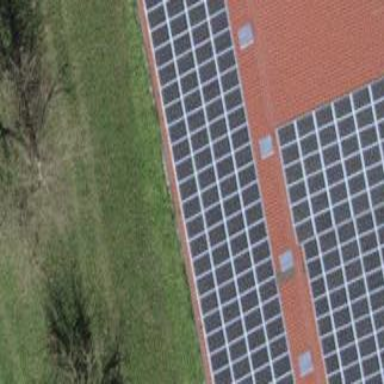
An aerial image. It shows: Solar photovoltaic panel generating electricity through small installation.